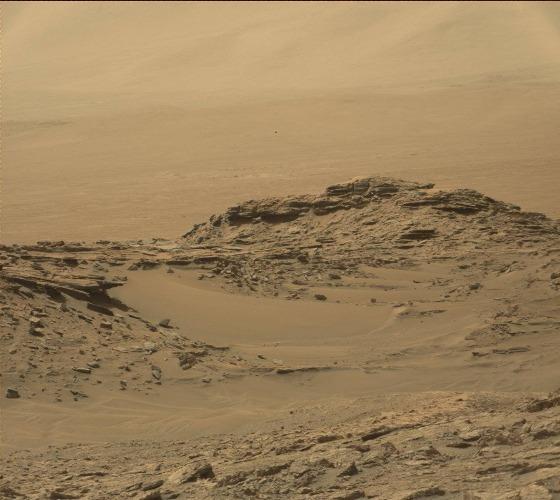
Terrain classes present: Bedrock, Gravel / Sand / Soil, Rock, Shadow